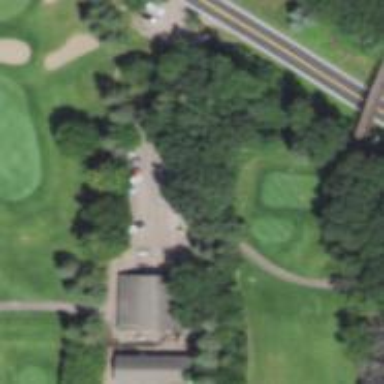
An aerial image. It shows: Path for both road and golf.